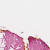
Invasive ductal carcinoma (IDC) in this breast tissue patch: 0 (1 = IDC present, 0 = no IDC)